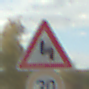
Verkehrszeichen: DoppelkurveZunaechstLinks
Zusatzzeichen unten: Geschwindigkeit30
Umgebung: Outdoor, RoadRail
Tageszeit: MorningAfternoon
Wetter: PartlyCloudy
Licht: Natural
Jahreszeit: NotSpecified
Kontrast: HighContrast